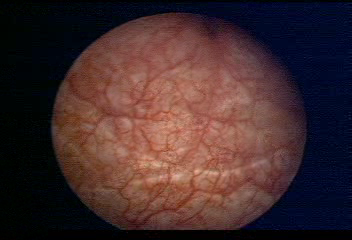
Modality: WLC
Class: Normal mucosa
Bladder cancer association: No